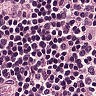
Metastatic tissue present: no